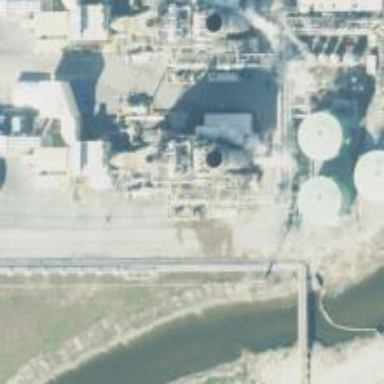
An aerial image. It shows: Generator powered by gas. It is combined cycle generator.